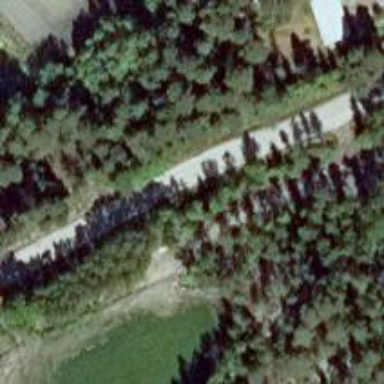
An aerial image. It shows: Tertiary road.